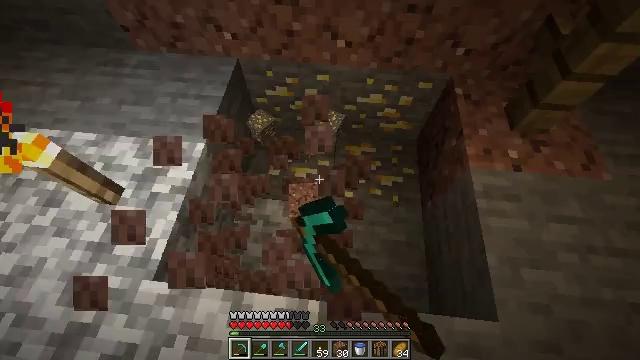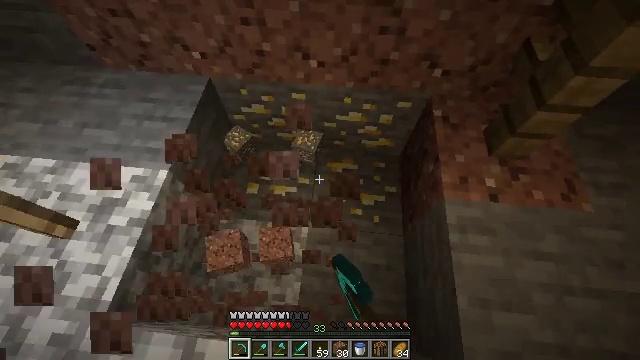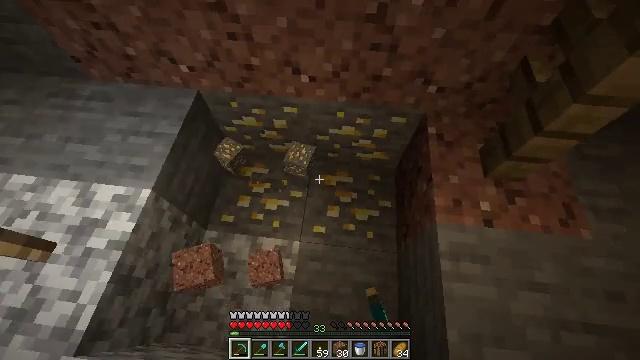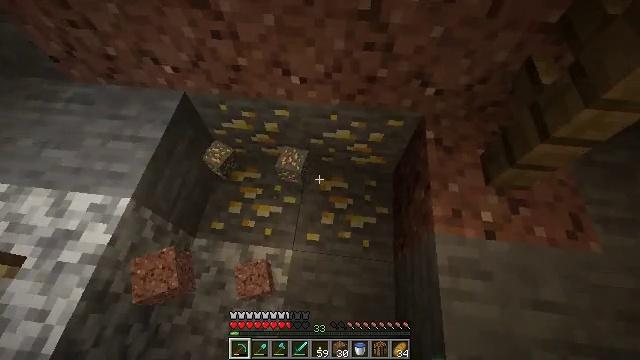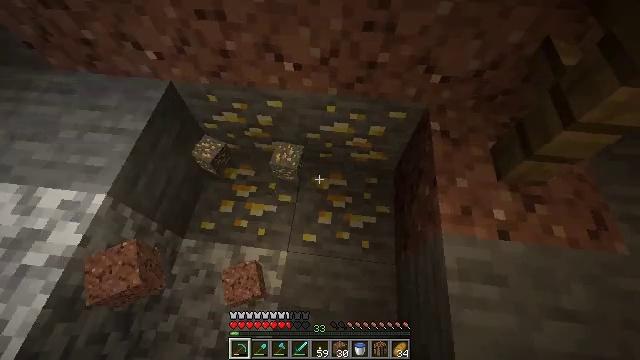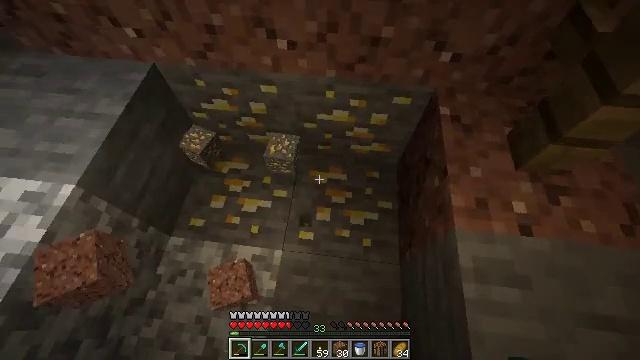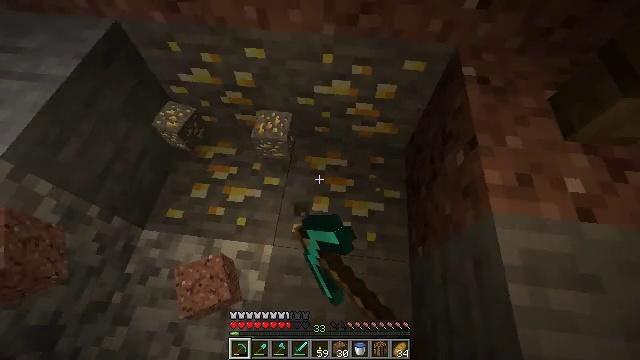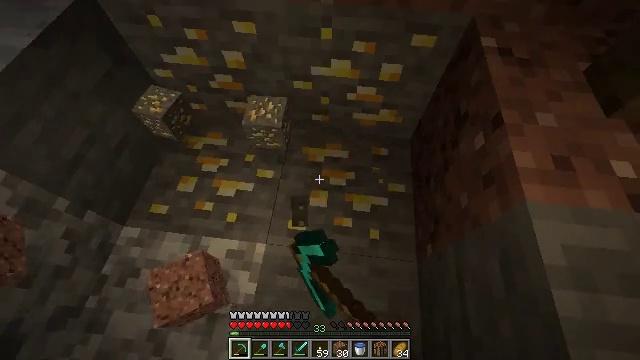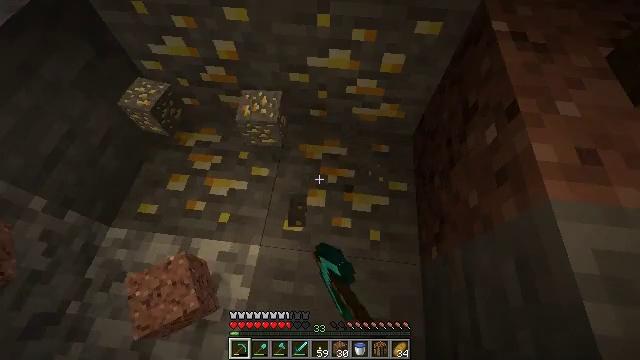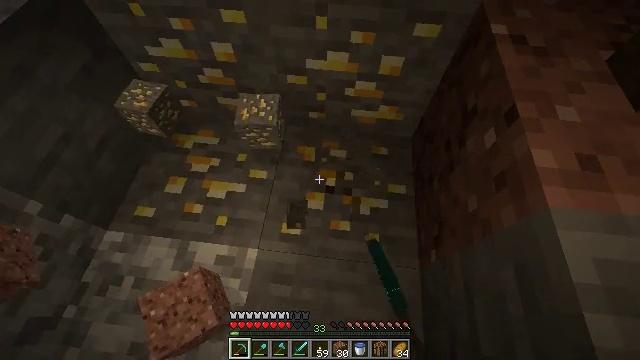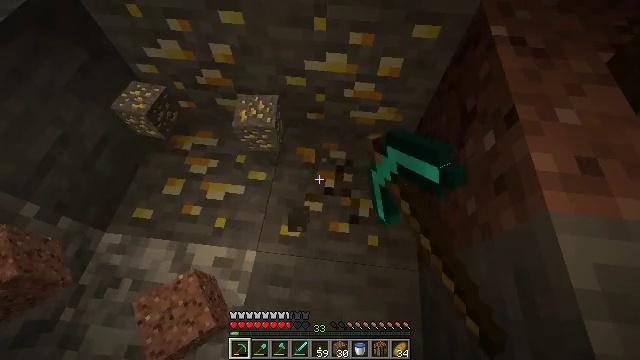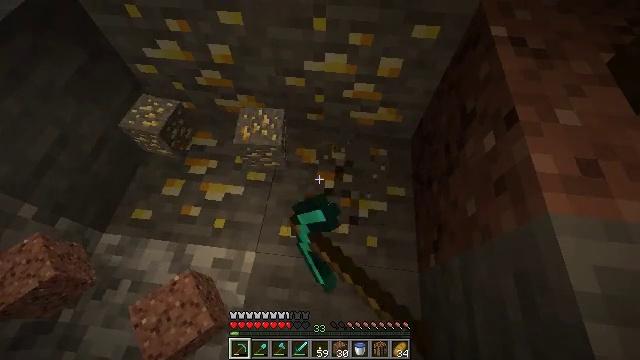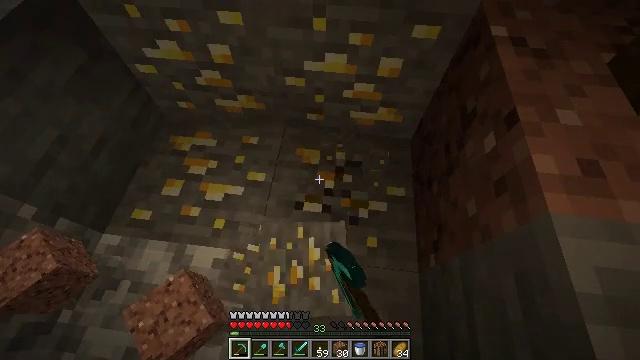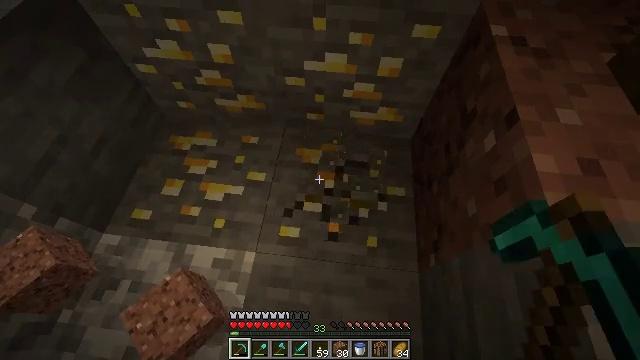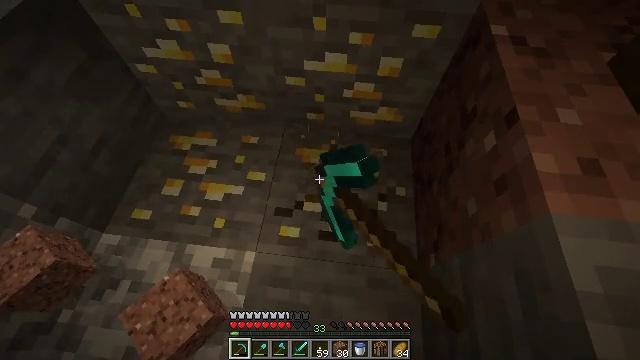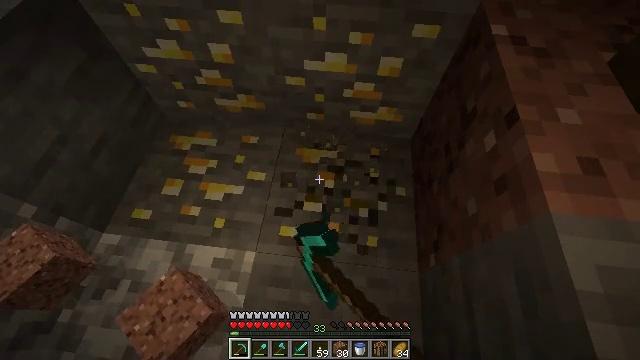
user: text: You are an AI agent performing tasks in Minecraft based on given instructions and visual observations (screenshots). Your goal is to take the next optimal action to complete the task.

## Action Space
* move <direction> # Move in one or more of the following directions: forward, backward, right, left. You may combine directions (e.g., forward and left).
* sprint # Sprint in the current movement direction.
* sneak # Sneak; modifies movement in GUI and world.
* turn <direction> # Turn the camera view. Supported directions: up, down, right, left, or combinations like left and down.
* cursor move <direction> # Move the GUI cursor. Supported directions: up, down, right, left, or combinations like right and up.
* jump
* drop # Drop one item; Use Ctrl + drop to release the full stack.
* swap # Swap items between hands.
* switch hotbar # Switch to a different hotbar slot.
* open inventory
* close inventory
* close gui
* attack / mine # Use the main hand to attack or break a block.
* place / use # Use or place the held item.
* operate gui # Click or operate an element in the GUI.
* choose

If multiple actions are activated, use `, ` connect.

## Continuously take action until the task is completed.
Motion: motion action
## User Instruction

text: Gather gold ore with a pickaxe.
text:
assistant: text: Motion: move forward and move right
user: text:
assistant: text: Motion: move forward
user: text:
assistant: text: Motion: no_op
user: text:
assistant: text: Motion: no_op
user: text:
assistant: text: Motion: attack / mine
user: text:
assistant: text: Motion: attack / mine
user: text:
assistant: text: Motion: attack / mine
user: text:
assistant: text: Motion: attack / mine
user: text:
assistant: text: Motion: attack / mine
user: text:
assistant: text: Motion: attack / mine
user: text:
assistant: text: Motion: attack / mine
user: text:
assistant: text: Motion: attack / mine
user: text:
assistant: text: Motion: attack / mine
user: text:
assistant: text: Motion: attack / mine
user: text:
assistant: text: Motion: attack / mine
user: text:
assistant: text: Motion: attack / mine
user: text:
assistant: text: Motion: attack / mine
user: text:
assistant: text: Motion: attack / mine
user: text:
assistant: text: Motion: attack / mine
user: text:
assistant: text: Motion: attack / mine
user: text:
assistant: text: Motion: attack / mine
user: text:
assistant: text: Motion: turn up, attack / mine
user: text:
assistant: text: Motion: turn right and up, attack / mine
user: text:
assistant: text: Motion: turn up, attack / mine
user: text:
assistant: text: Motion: turn up, attack / mine
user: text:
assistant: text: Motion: turn up, attack / mine
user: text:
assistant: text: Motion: attack / mine
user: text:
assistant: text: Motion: attack / mine
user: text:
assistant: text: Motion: attack / mine
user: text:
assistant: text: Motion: attack / mine